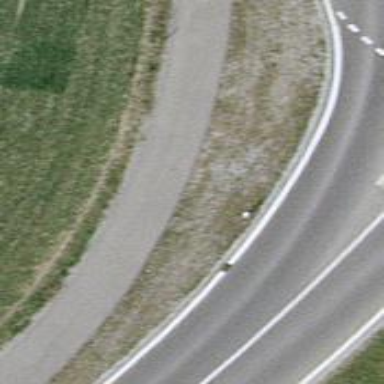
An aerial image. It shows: Asphalt cycleway.